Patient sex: M
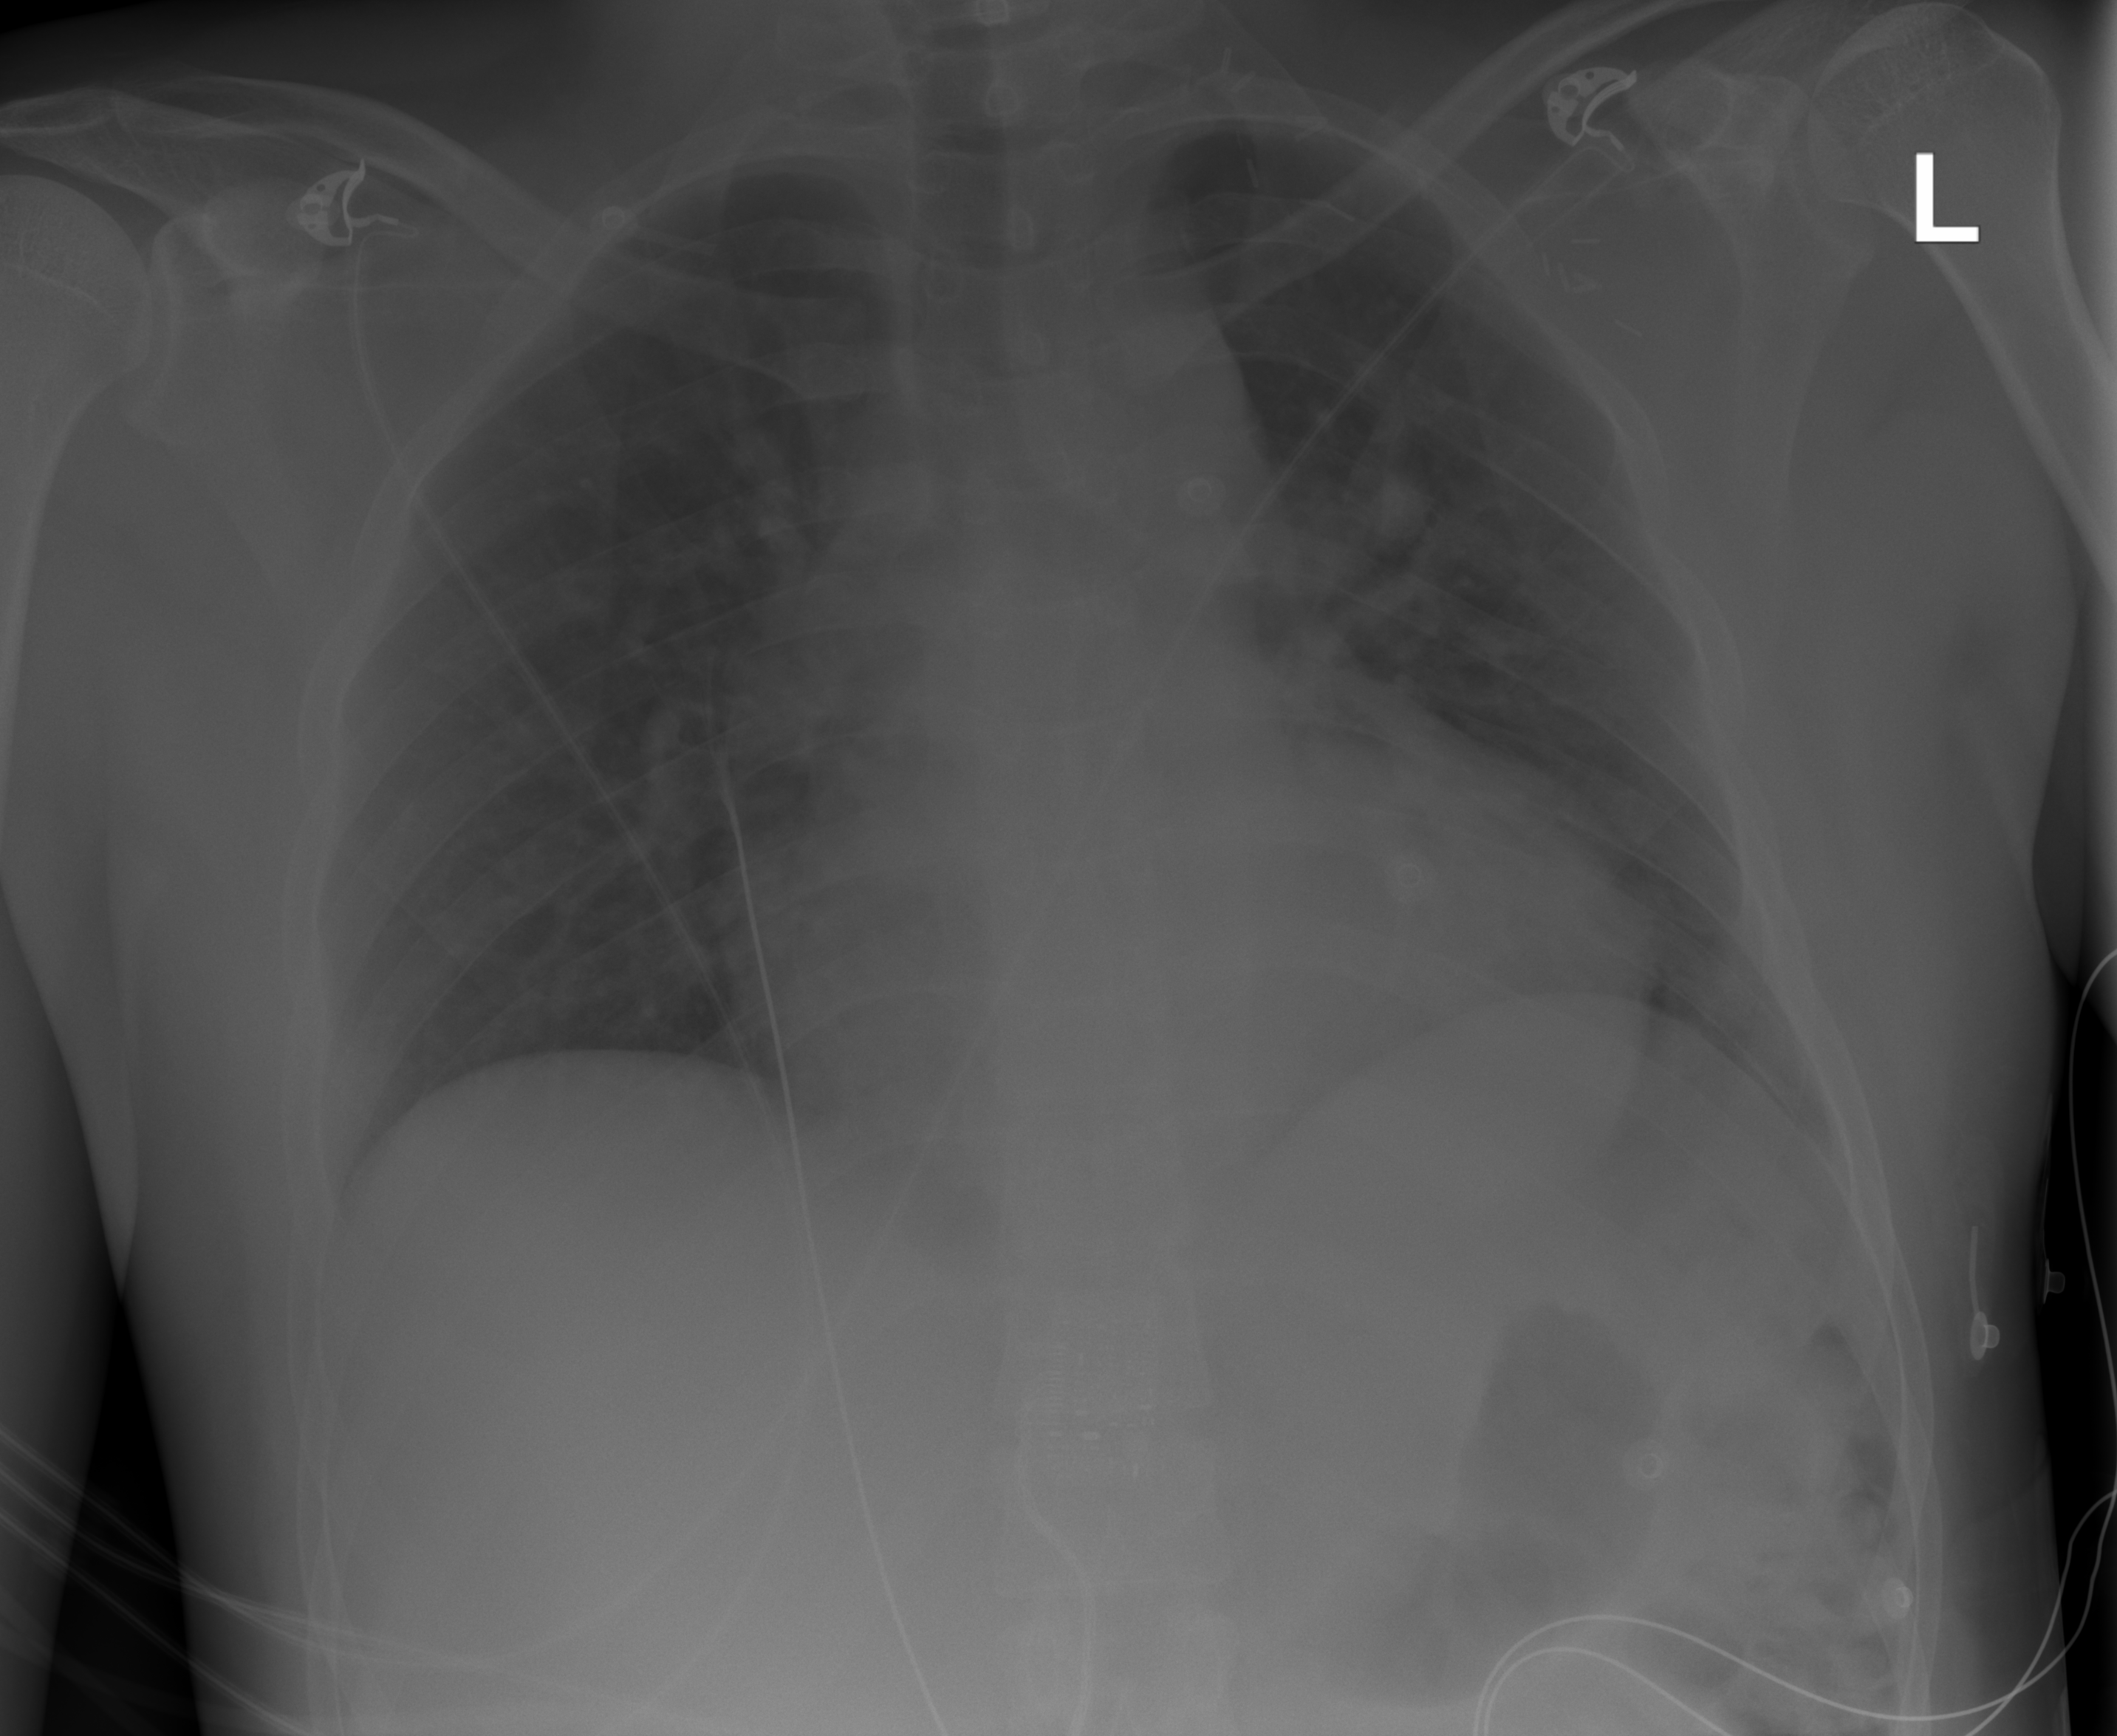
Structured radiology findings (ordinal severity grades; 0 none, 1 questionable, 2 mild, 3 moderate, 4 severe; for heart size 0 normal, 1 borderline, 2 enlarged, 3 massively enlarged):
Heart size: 2
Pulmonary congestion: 2
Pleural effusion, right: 0
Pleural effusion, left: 0
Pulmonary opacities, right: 0
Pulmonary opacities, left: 0
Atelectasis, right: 0
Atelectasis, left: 0